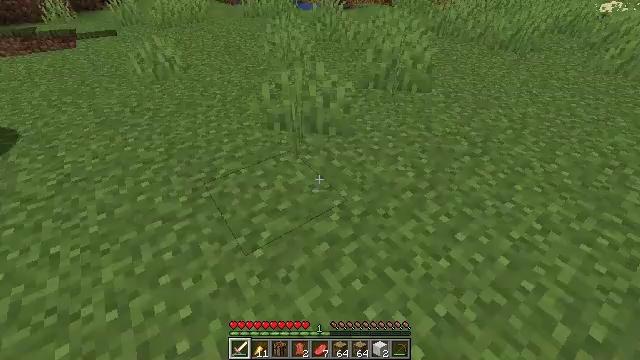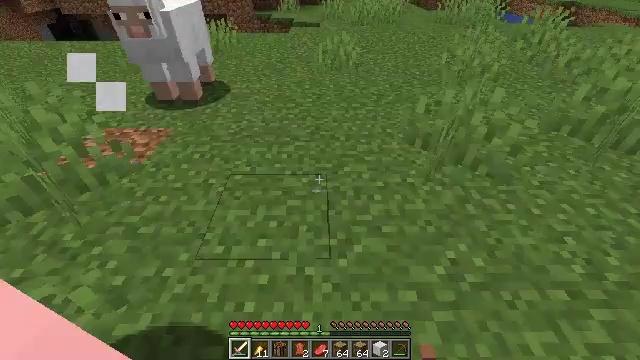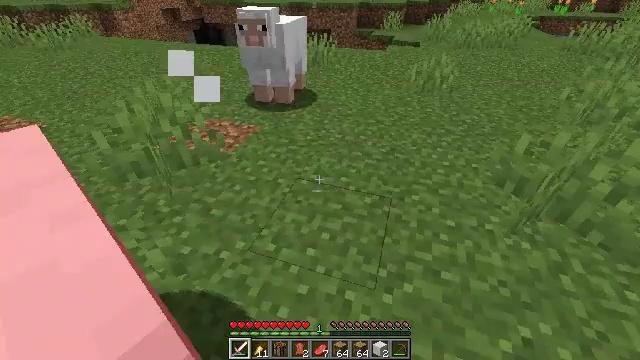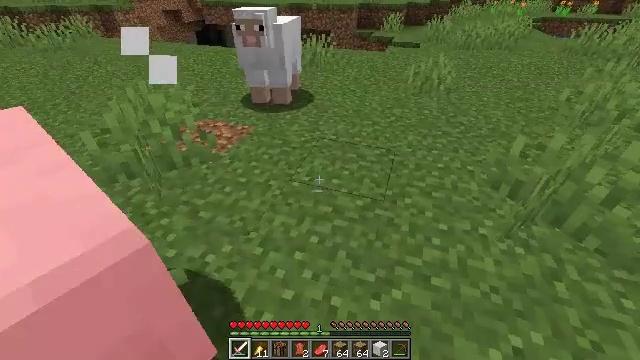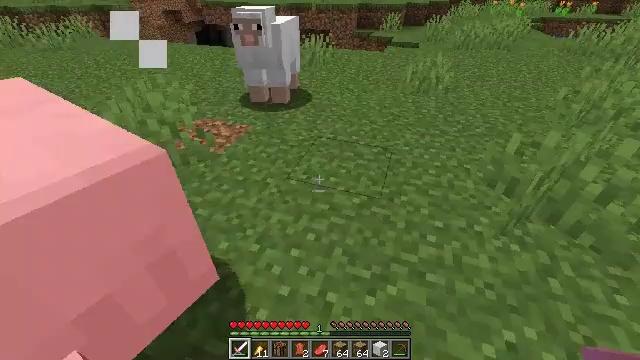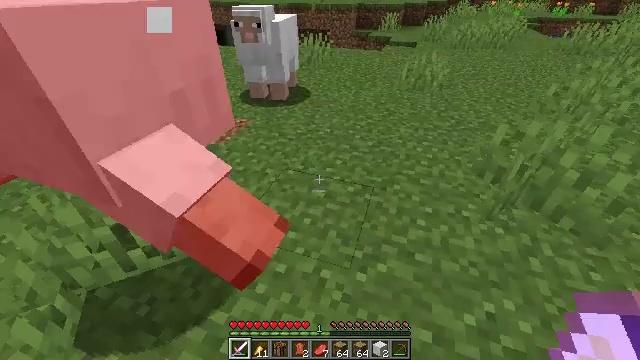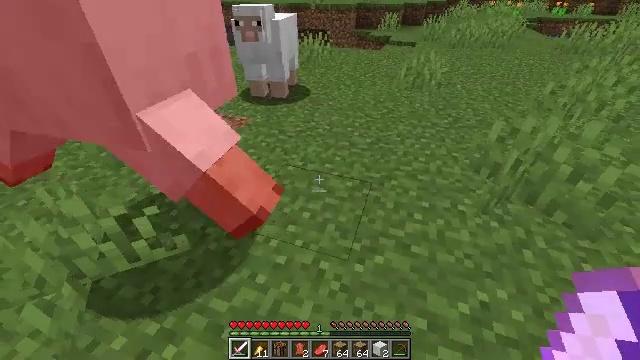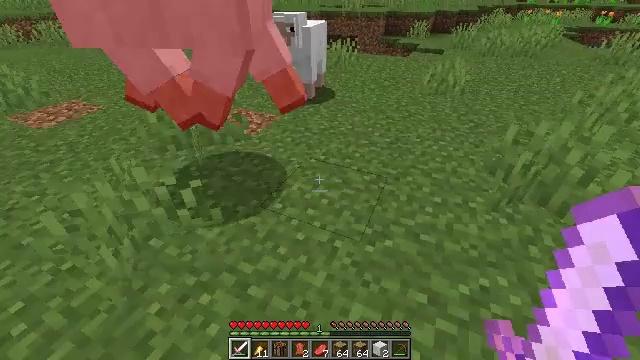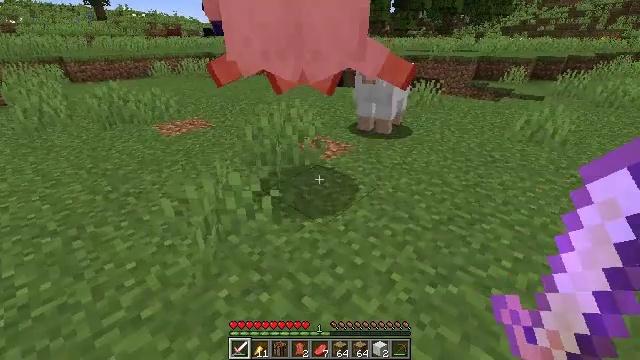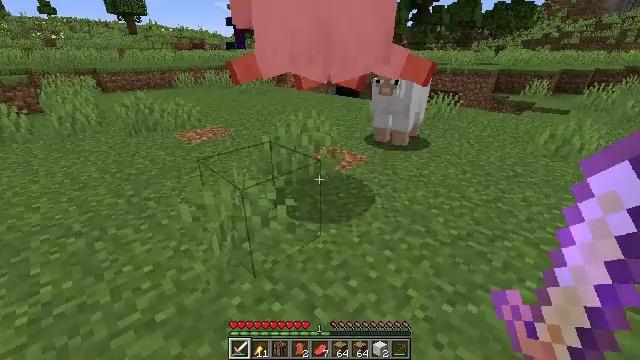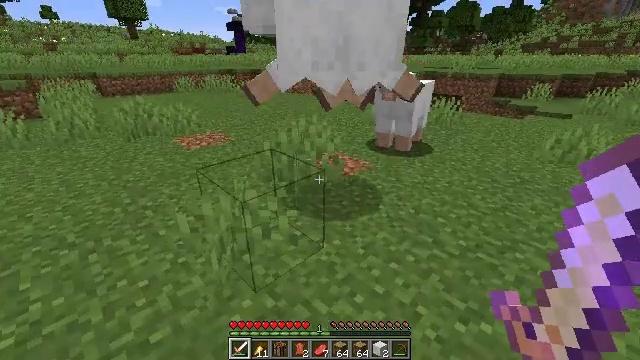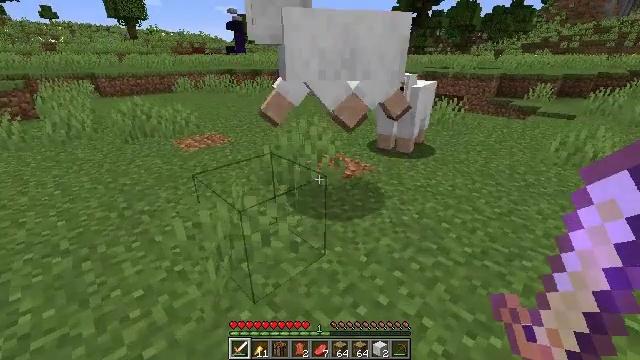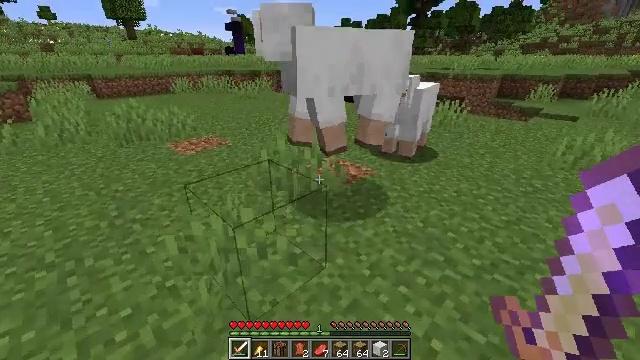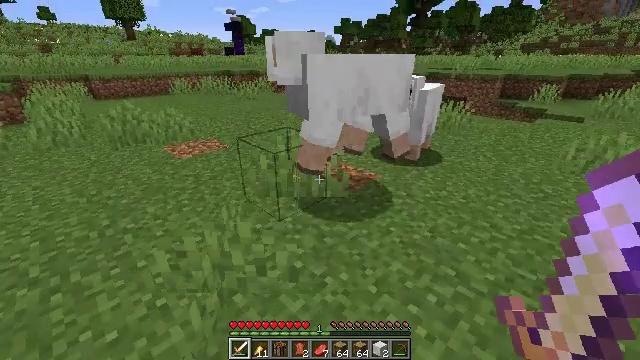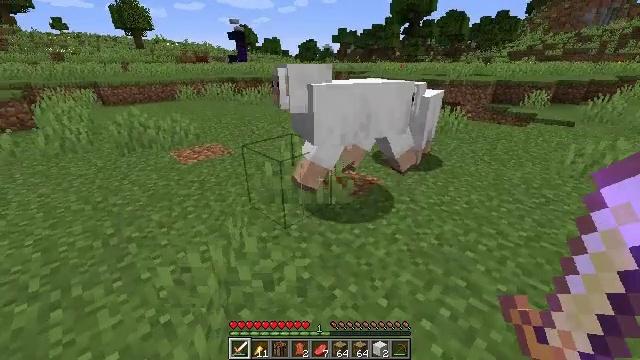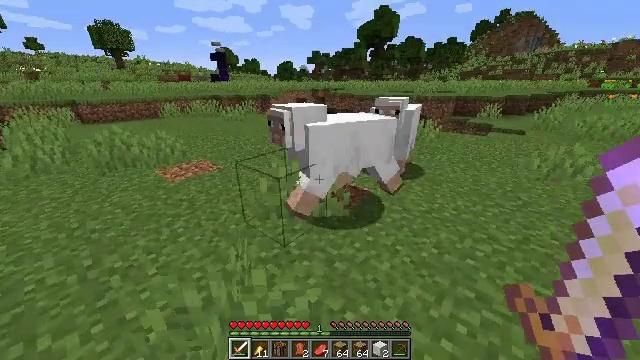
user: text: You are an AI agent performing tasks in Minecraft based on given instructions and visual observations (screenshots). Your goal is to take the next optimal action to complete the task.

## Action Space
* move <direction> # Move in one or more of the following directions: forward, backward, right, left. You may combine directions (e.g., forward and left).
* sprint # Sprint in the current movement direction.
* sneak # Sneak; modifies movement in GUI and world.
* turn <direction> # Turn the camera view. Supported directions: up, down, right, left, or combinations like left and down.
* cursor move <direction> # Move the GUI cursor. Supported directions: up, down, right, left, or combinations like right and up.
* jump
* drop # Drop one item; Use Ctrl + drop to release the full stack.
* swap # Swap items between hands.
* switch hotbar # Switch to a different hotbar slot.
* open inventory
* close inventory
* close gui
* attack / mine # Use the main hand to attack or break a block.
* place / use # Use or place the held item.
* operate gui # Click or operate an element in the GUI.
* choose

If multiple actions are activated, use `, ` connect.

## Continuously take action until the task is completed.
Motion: motion action
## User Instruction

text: Combat the sheep.
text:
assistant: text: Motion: move forward, turn left
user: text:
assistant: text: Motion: turn left and up
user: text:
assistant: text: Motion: no_op
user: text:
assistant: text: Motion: move back
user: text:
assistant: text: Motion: move back
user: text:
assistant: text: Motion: move back
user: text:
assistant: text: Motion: move back, turn left and up
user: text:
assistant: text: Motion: turn left and up
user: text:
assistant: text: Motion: move forward, turn left and up
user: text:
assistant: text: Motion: move forward
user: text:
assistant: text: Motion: move forward
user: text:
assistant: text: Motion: no_op
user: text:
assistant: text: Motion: move forward
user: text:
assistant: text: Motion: move forward and move left
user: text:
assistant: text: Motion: move forward and move left, turn right and up
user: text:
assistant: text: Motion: move forward, turn right and up
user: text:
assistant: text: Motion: move forward, turn right
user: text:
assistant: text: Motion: move forward, attack / mine
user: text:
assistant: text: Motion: move forward, attack / mine
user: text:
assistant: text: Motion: attack / mine
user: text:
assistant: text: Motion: attack / mine
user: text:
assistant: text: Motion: move back
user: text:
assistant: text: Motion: no_op